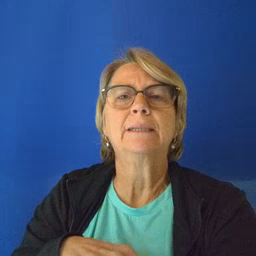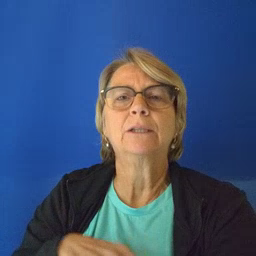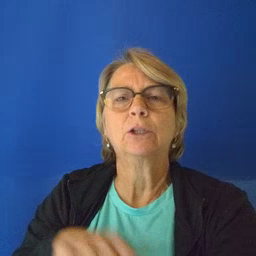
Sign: tree